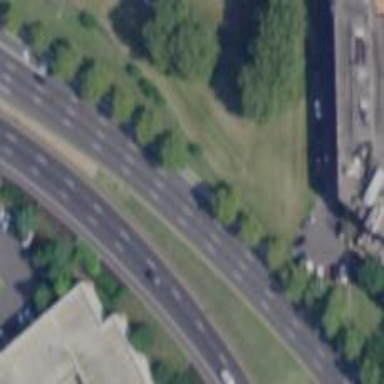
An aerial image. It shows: Urban freeway or expressway trunk road.